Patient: sex F, age 34
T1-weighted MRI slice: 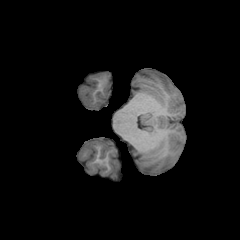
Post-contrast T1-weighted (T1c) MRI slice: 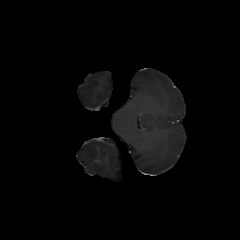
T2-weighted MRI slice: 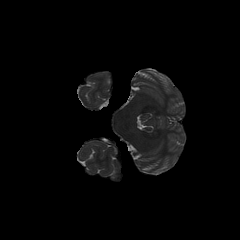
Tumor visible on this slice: no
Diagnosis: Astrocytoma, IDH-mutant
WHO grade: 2